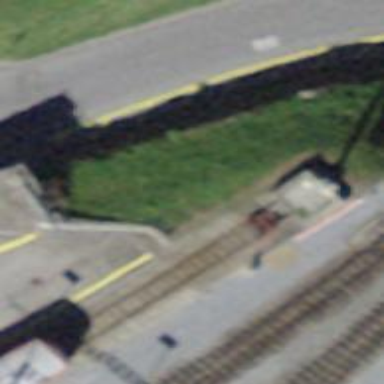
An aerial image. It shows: Railway buffer stop.